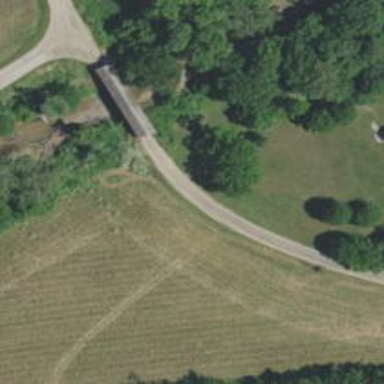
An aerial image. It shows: Unclassified road with covered bridge.